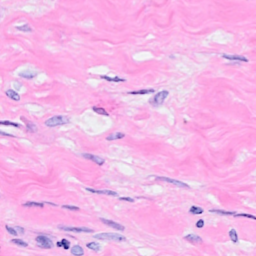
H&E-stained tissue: Breast